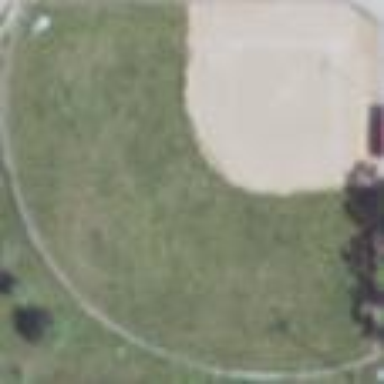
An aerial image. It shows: Baseball pitch for leisure and sports activities.